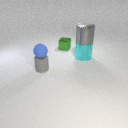
small green metal cube to the right of small gray rubber cylinder